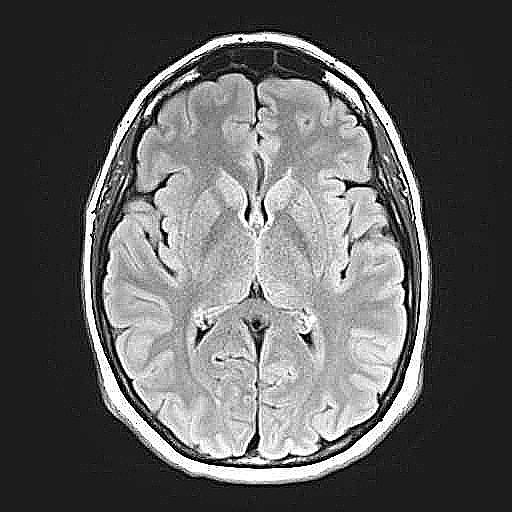
Label: notumor